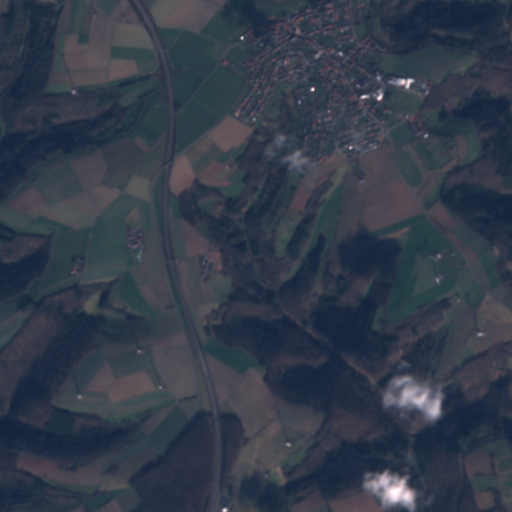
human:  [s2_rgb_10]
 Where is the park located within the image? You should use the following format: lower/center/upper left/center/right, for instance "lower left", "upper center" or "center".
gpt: The park is located in the upper center of the image.
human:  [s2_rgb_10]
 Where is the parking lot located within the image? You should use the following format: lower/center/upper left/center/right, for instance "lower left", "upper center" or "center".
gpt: The parking lot is located in the upper right of the image.
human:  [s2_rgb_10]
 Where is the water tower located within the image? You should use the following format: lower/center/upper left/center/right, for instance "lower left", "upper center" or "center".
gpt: The water tower is located in the upper center of the image.
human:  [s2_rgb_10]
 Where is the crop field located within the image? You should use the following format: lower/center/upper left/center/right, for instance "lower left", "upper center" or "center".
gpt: There is no crop field in the image.